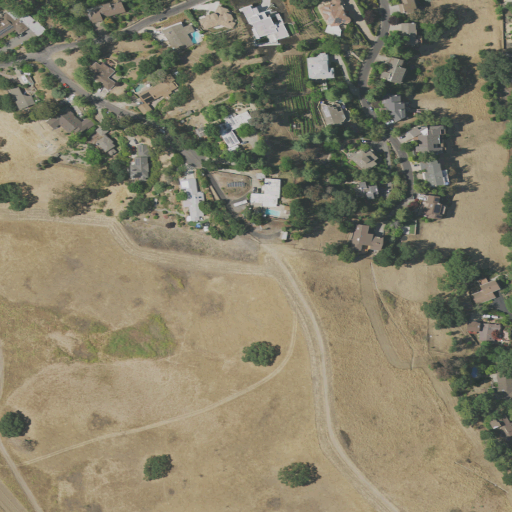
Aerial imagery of mountain in California named Sugarloaf Hill containing grassland, open development, low intensity development, shrub, and medium intensity development